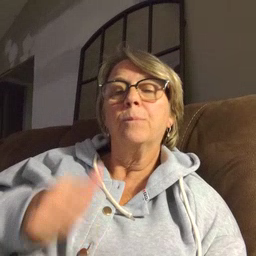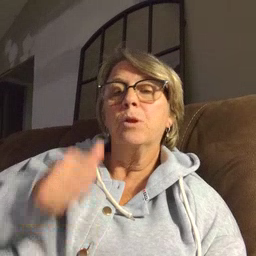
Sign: lamp